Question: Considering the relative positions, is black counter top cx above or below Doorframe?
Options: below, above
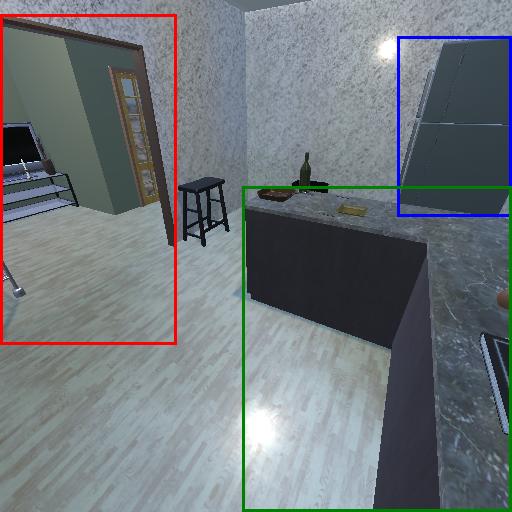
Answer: below